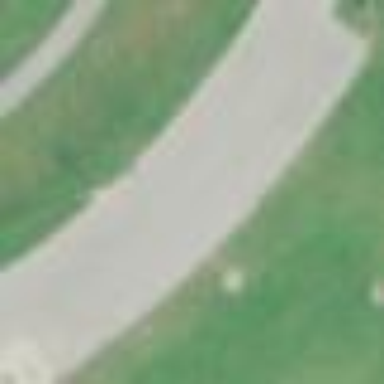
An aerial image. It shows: Paved parking area.